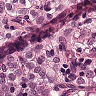
Metastatic tissue present: yes